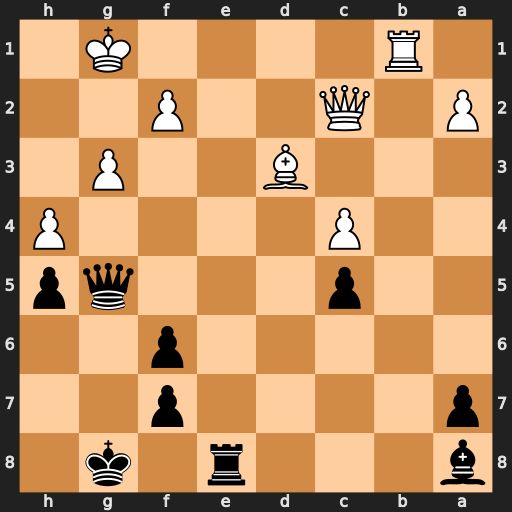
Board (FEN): b3r1k1/p4p2/5p2/2p3qp/2P4P/3B2P1/P1Q2P2/1R4K1
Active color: b
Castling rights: -
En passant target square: -
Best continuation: Qg4 Bh7+ Kg7